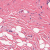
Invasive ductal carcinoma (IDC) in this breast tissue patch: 0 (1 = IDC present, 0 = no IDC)